Interaction volume radius: 5 \u00c5
Interaction volume height: 10 \u00c5
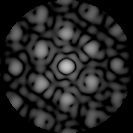
Disorder parameter: 0.324